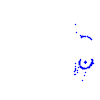
Particle: proton